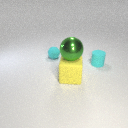
small cyan rubber cylinder in front of small cyan rubber sphere